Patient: sex M, age 81
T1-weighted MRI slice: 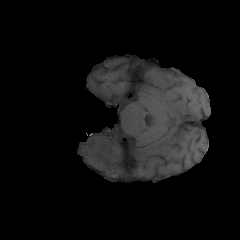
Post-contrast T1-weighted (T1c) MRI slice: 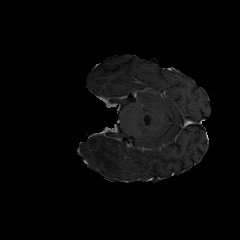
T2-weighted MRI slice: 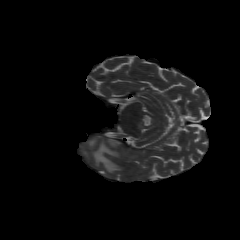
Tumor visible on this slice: yes
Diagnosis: Glioblastoma, IDH-wildtype
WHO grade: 4